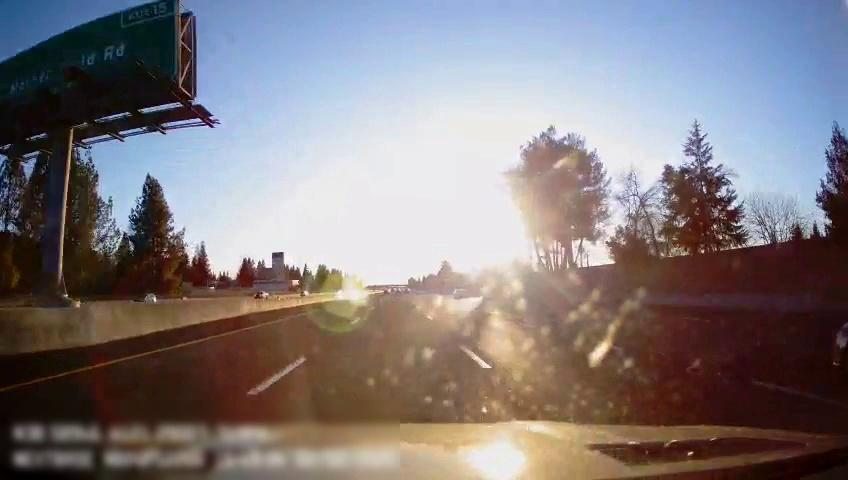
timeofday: Day
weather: Sunny
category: Drivable Space
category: Vehicles | Car
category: Vehicles | Car
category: Vehicles | SUV
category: Vehicles | Truck
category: Lanes | Alternate Lane
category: Lanes | Alternate Lane
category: Lanes | Current Lane
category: Lanes | Current Lane
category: Lanes | Alternate Lane
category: Traffic | Signs